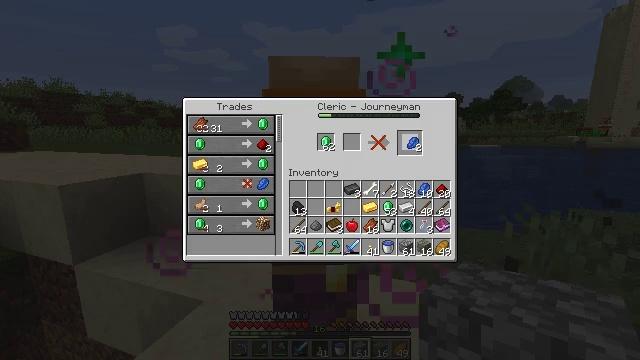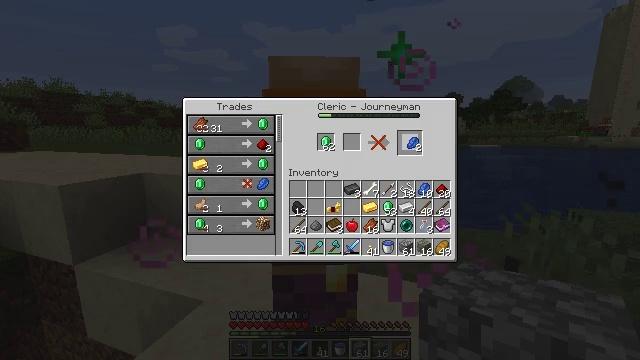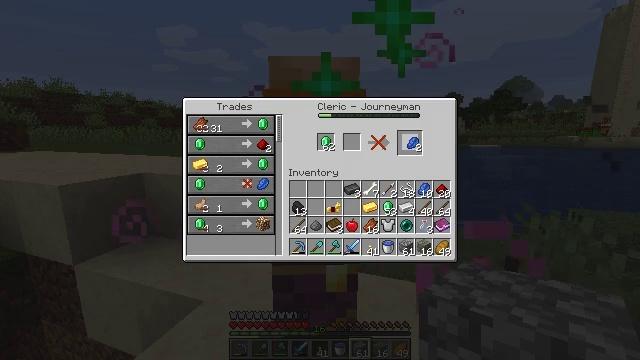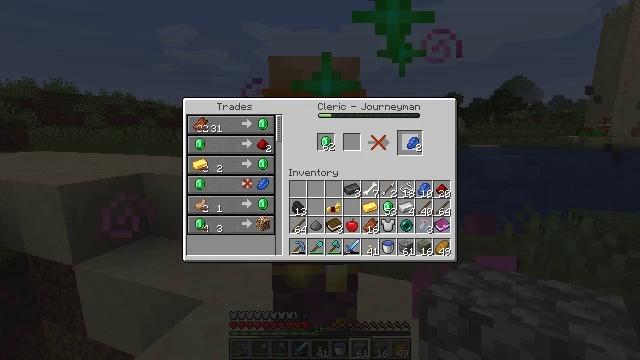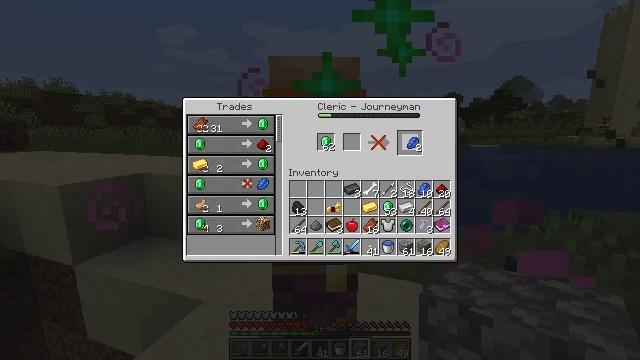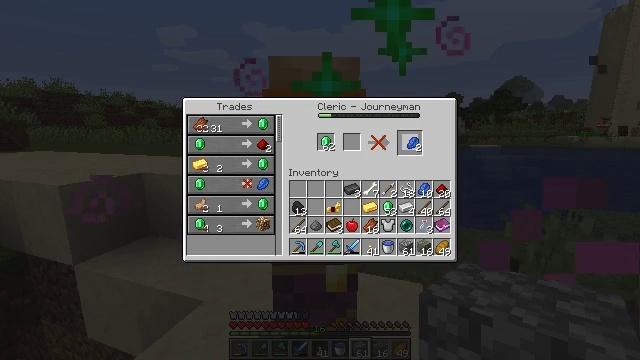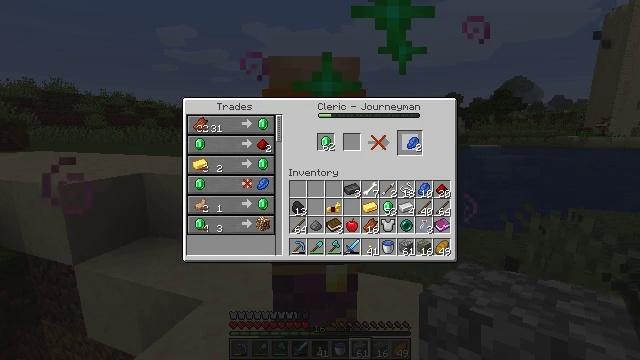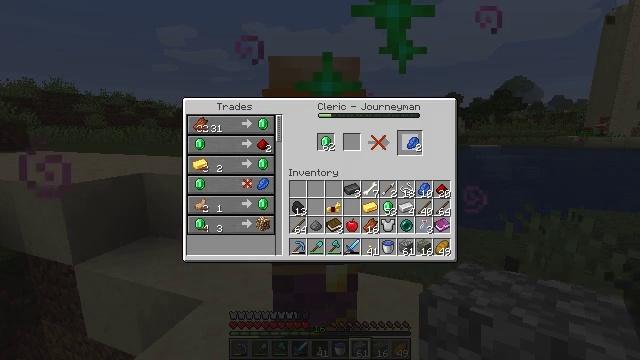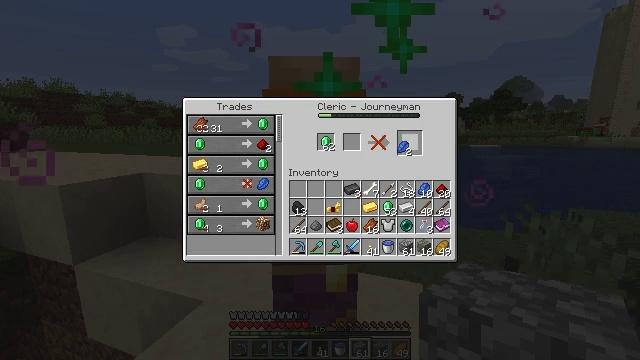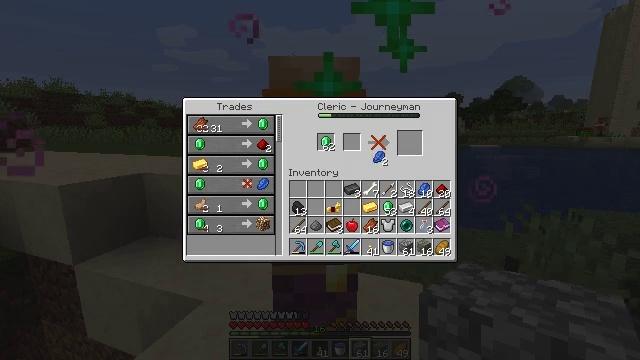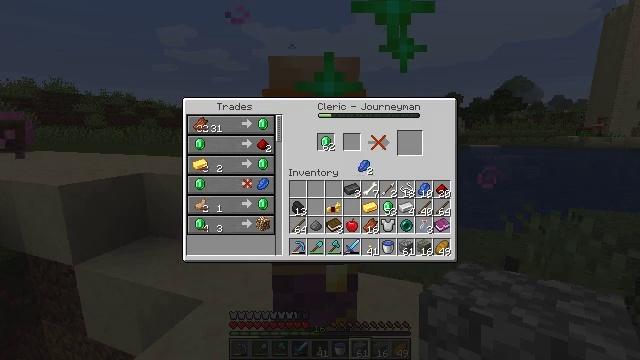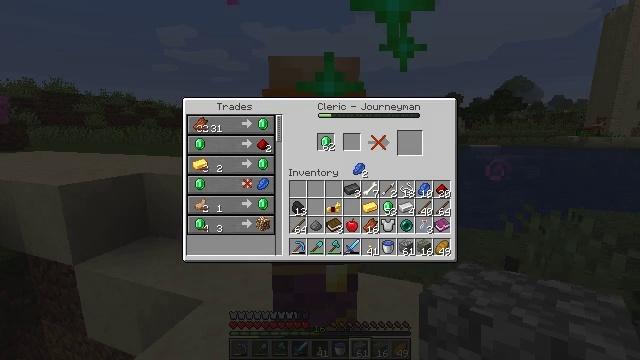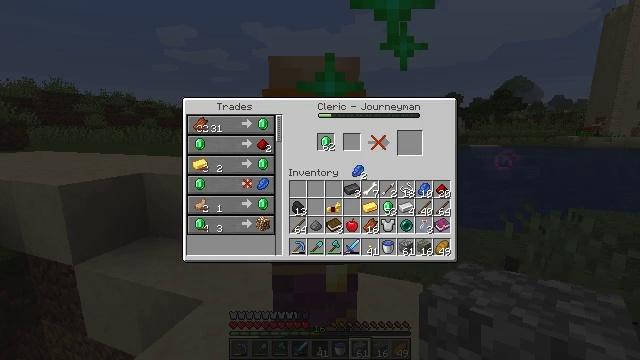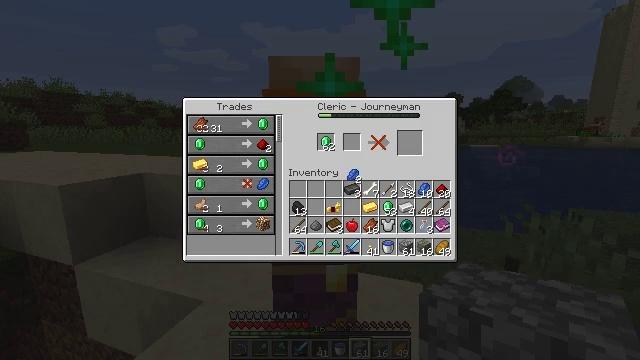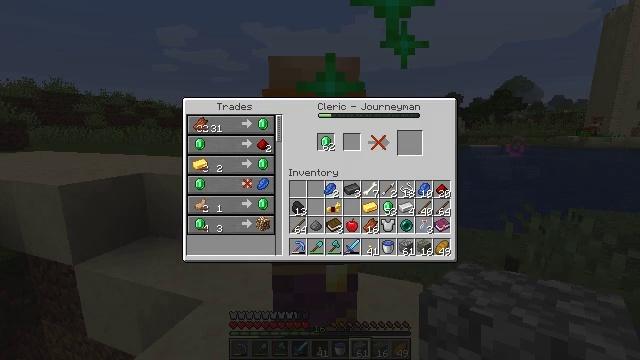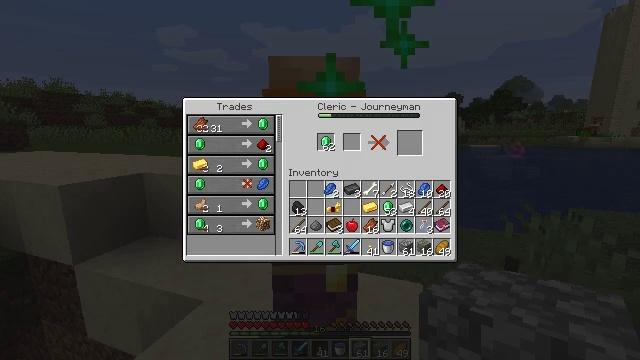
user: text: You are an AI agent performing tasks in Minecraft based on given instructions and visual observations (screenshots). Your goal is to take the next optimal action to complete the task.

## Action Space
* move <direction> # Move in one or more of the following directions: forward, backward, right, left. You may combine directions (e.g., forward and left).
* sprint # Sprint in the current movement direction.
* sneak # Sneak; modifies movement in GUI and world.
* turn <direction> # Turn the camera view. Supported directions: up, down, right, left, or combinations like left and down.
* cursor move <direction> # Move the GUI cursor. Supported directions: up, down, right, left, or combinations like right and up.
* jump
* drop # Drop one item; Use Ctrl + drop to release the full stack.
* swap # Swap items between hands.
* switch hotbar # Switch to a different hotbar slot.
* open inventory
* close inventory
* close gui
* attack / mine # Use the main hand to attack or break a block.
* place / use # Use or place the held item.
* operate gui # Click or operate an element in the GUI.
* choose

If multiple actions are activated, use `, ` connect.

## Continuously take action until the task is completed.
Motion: motion action
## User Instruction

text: Make a glowstone using four glowstone dust.
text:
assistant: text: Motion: operate gui, open gui
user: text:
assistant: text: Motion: operate gui
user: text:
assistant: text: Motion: operate gui
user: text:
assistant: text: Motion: operate gui
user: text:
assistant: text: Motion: no_op
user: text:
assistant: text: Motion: no_op
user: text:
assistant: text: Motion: no_op
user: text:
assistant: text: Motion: cursor move left
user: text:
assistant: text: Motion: cursor move left and down
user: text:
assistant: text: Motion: cursor move left and down
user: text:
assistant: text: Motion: no_op
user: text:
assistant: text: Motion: no_op
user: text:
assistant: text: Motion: no_op
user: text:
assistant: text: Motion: cursor move left and down
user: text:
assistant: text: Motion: no_op
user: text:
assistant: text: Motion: operate gui
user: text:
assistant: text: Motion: operate gui
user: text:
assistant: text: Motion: no_op
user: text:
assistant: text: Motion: no_op
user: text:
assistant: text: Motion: no_op
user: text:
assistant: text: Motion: no_op
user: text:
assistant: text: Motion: no_op
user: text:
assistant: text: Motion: no_op
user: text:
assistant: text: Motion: cursor move left and down
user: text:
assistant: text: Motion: cursor move left and down
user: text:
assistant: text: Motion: cursor move left
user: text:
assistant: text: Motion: cursor move left
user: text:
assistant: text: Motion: no_op
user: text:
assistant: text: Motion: no_op
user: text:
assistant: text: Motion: no_op